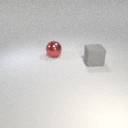
large gray rubber cube in front of large red metal sphere